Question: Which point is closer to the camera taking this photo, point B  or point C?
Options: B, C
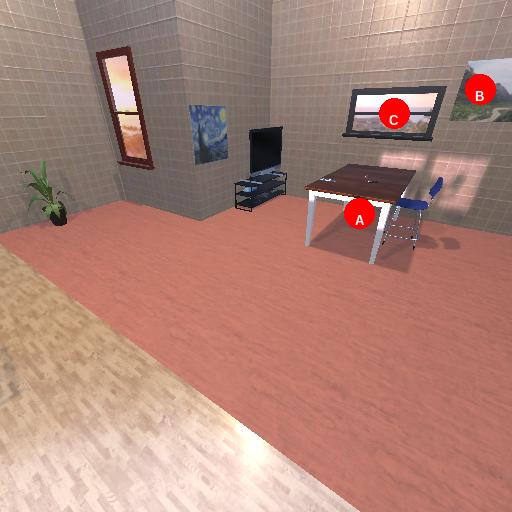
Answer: B